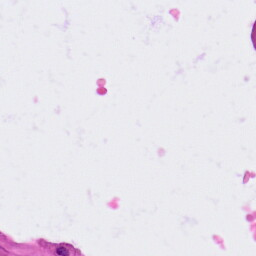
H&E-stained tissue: Lung